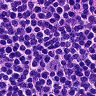
Metastatic tissue present: no